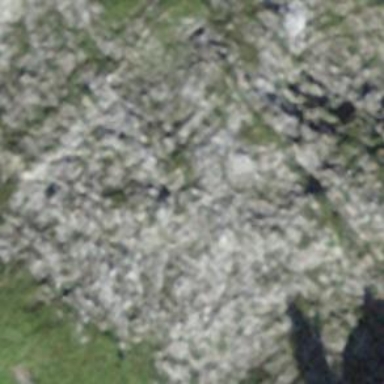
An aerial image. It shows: Landscape dominated by bare rock.